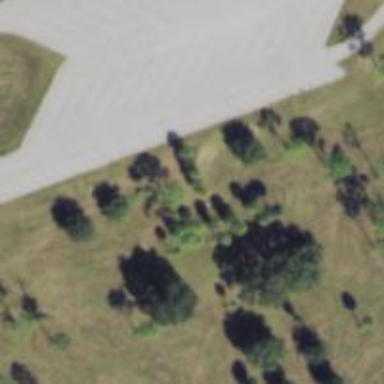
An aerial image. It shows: Rest area on the road.